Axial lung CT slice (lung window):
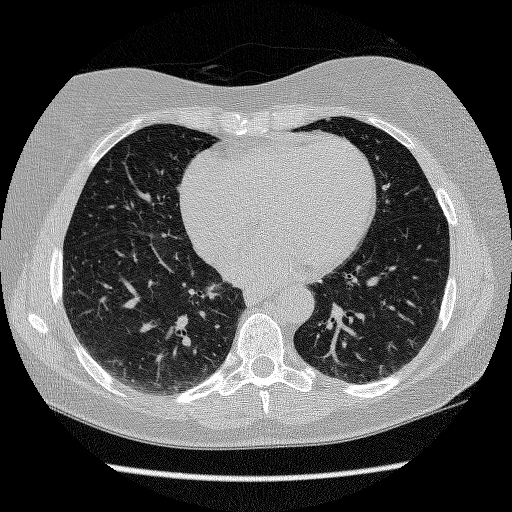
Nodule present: no